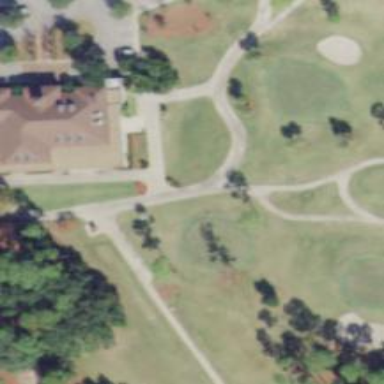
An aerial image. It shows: Path designated for golf carts.